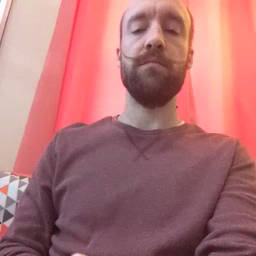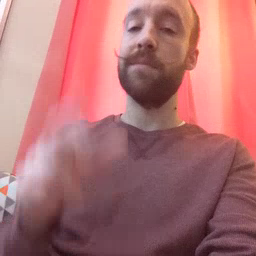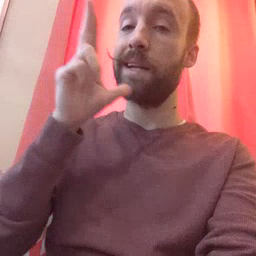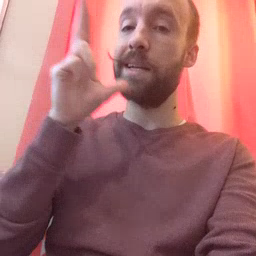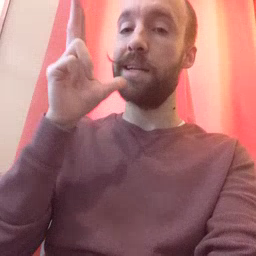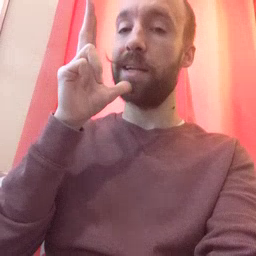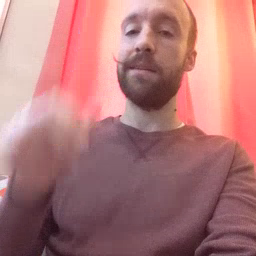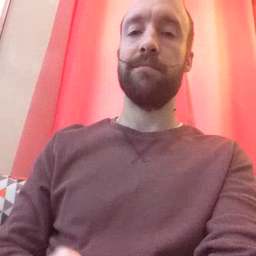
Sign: hen